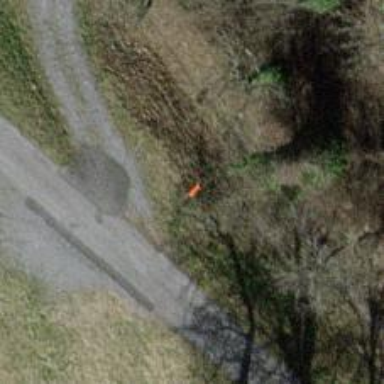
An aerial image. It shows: Pole with roof-covered pipeline marker.